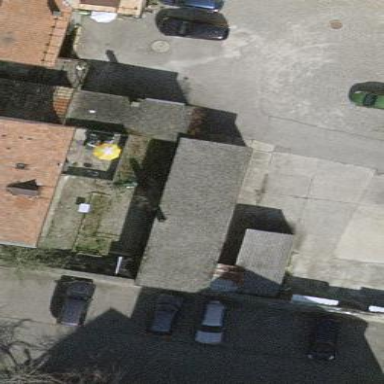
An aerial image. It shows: Group of garages.